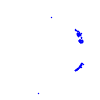
Particle: proton